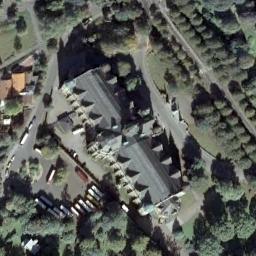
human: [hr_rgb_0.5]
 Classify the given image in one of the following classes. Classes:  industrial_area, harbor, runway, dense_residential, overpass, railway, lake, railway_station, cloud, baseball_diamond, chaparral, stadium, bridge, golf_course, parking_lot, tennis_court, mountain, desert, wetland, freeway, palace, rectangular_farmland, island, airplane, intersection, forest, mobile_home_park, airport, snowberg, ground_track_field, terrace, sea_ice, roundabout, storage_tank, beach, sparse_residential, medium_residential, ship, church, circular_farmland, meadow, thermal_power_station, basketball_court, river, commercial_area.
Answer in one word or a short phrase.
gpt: church